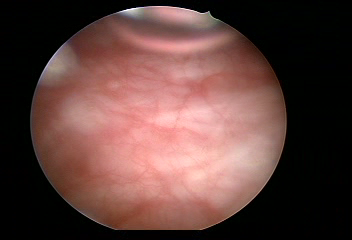
Modality: WLC
Class: Foreign bodies
Subclass: AirBubble
Bladder cancer association: No
Annotated structures: Air bubble